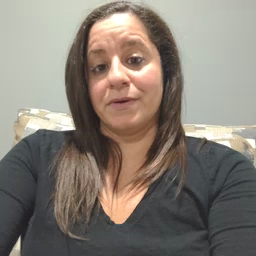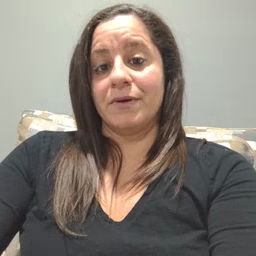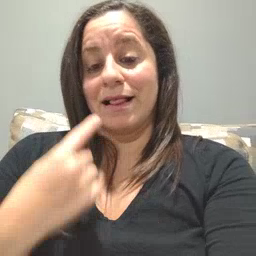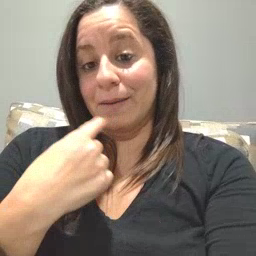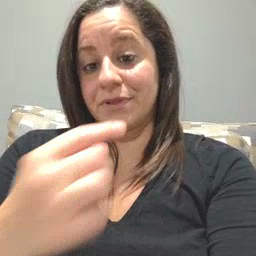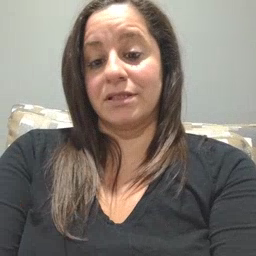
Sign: lips